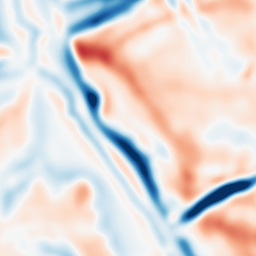
Category: multiscale
Decomposition family: dog
Decomposition parameters: sigma_low: 5
sigma_high: 5
Upsampling method: bspline
Upsampling parameters: scale: 8
Upsampling scale: 8